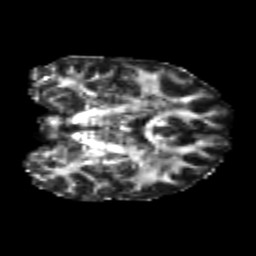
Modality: FA
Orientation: coronal
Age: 25
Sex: male
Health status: healthy
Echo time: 0.074 s